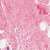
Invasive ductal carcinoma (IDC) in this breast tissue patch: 0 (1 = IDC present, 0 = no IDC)